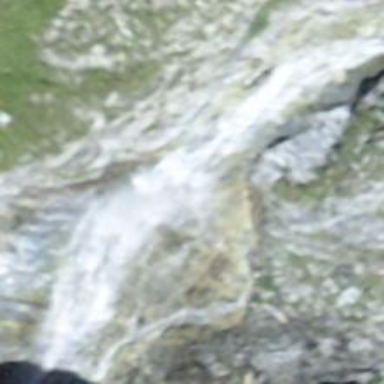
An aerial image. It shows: Beautiful waterfall in nature.